Question: Count the number of objects in the diagram.
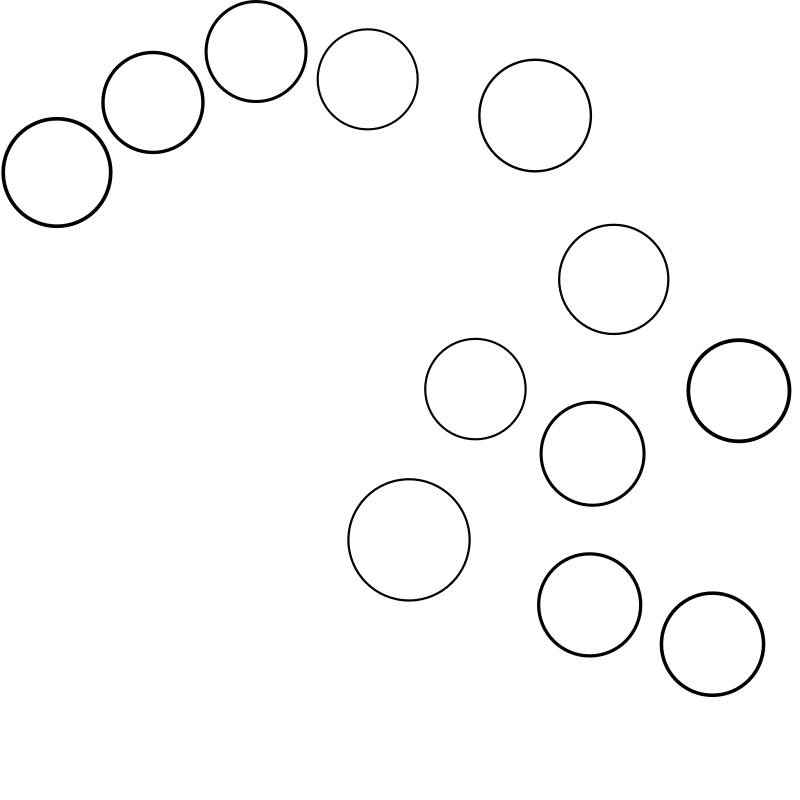
Answer: 12